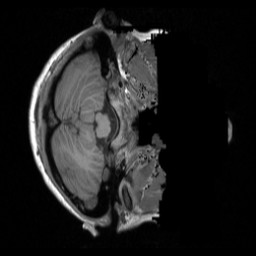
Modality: T1w
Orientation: axial